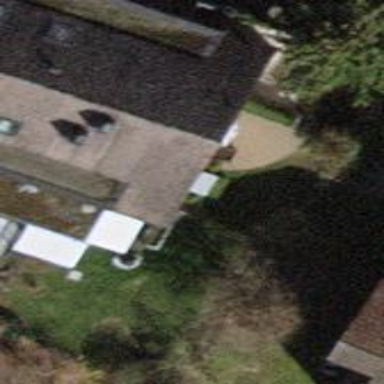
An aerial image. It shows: Terrace building.